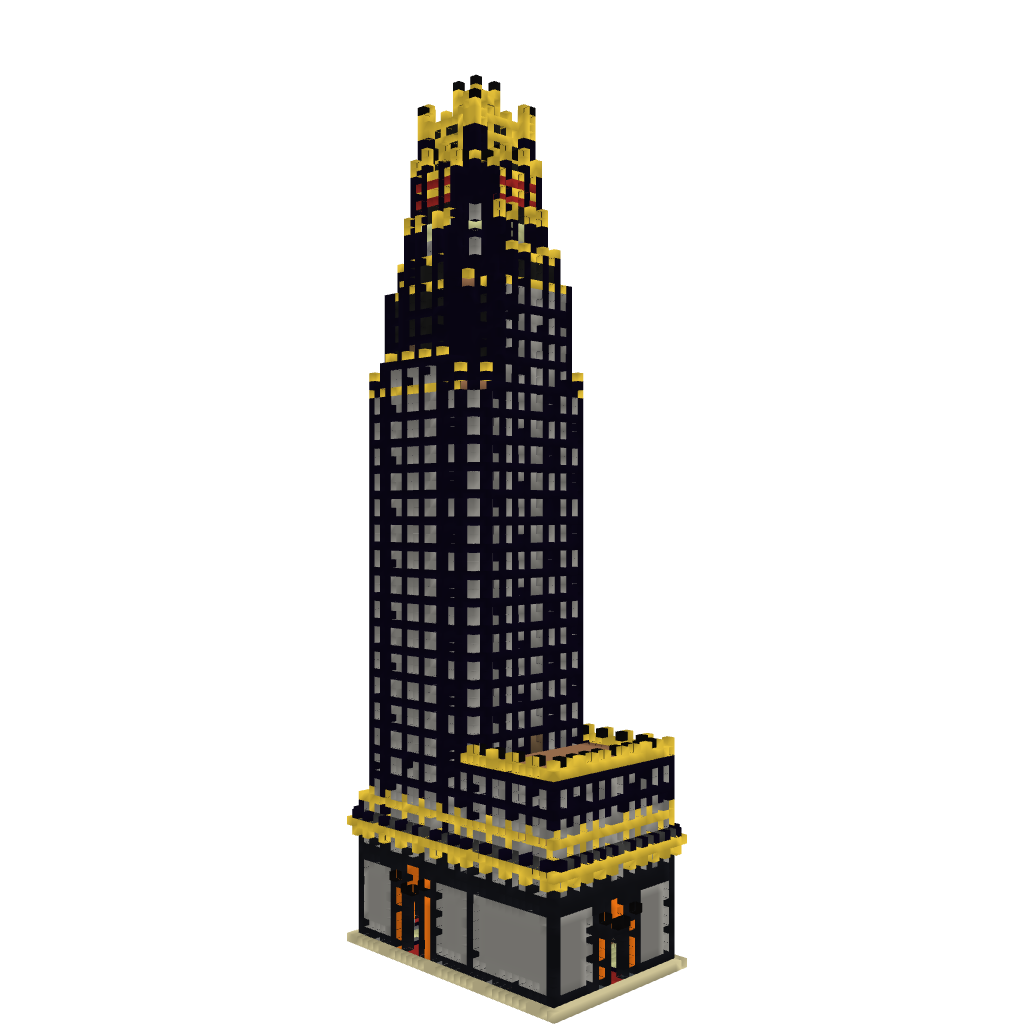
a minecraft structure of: Radiator Building New York